Question: Here is my code:
'''
$j(".btn-cart").on("click", function( e ){
e.preventDefault();
var top = $(this).offset().top;
alert(top);
$j("#content").animate({
top: top
}, 600);
}
'''
HTML:
for the div that is to be shown:
'''
<div id="angularJsApp" title="Basket" ng-app="cart" ng-controller="CartFormController">
<div id="content" class="draggable" style="display:none;" ng-show="invoice.items.length > 0">
<input type="checkbox" name="check" id="check"/>
<label for="check">
<div id="heads" >
<span id="commentBubble">
<a href=""><apex:image value="{!URLFOR($Resource.CartStyleBundle,'Shopping-Cart-Button.png')}" alt="" /></a>
</span>
</div>
<article class="pane" id="user_1">
<table class="table table-checkout">
<tr>
<th>Description</th>
<th>Qty</th>
<th>Cost</th>
<th>Total</th>
<th></th>
</tr>
<tr ng-repeat="item in invoice.items">
<td>{{item.description}}</td>
<td>{{item.qty}}</td>
<td>{{item.cost}}</td>
<td>{{item.qty * item.cost | currency : "PS" }}</td>
<td>
[<a href="" ng-click="removeItem($index)" style="cursor: pointer;">X</a>]
</td>
</tr>
<tr>
<td></td>
<td>Total:</td>
<td>{{total() | currency : "PS" }}</td>
</tr>
</table>
</article>
</label>
</div>
</div>
'''
And HTML for the buttons:
'''
<apex:outputPanel id="basketPanel" layout="none">
<a href="#content" class="btn-cart">
<apex:commandButton styleClass="btn btn-default btn-buy" onClick="microappscope().addItem('{!p.name}',{!p.Recommended_Retail_Price__c});" value="Add to Basket" id="btn" rerender="btn" action="{!addProductToCart}" >
<apex:param name="pId" value="{!p.Id}" assignTo="{!selectedProductId}"/>
</apex:commandButton>
</a>
</apex:outputPanel>
'''
I want to show the div with id '#content' which is hidden by default on click of a button class 'btn-cart'. And the div should open on top of the button. The problem is that I have many buttons in the page and on click of each of the button the same div will open relative to the position of the button that is being clicked.
See screenshot attached:

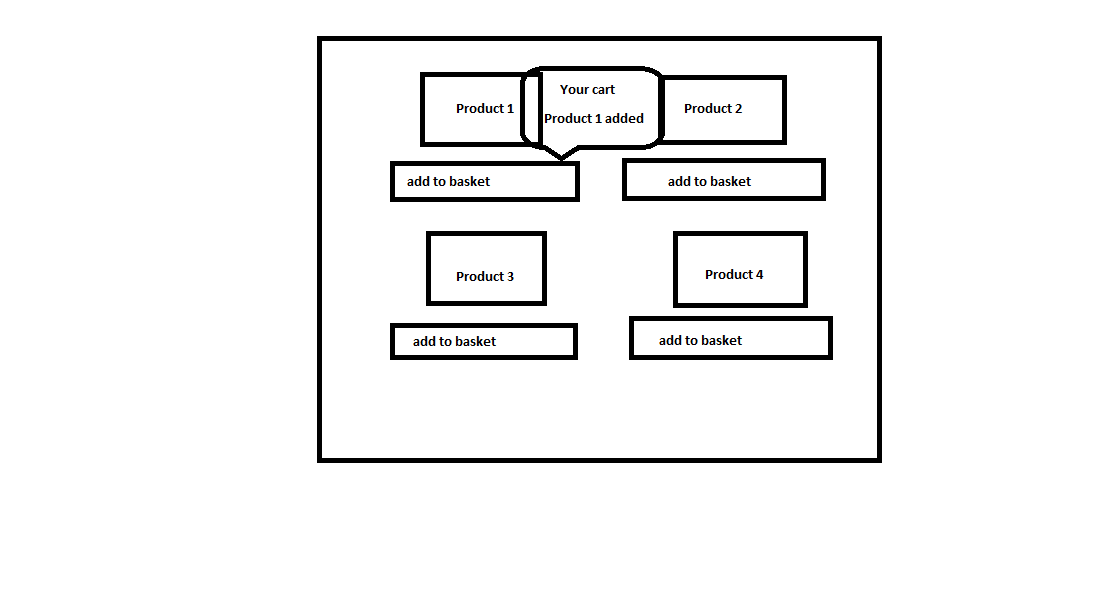
Answer: You can find the current position (relatve to the document) of the clicked button by using '.offset()'
and then change your div's offset according to that.
'''
$('button').click(function(){
var pos = $(this).offset();
$('#toShow').show();
$('#toShow').offset( pos );
});
'''
Here is small example: <URL>